Question: I would like to use the below code to scrape the ranking position in one of amazon's sub categories (Candy & Chocolate Bars). Please see attached picture for the html code. Referring to "a-list-item" gives me a lot of results, however, the "#204" is not part of it. Thus, my question is two-fold: (i) is there a way to get all the items labeled "a-list-item" and (ii) is there a way that just gives me back the ranking position without pulling all other items. Option (ii) would be superior for my purposes.
Thanks for your time and efforts.
html code with target value

'''
Public Sub social()
'--------------------------------------------------------------------------
Dim WSactive As Worksheet
Dim IE As New InternetExplorer
Set WBactive = ActiveWorkbook
Set WSactive = WBactive.Sheets("Tabelle1")
'-----------------------------------------------------------------------------
On Error Resume Next
'-------------------------------------------------------------------------
With WSactive
Dim results(0 To 4) ', counter As Long, i As Long
With IE
.Visible = False
'If TBLurl.DataBodyRange.Cells(i, w).Value <> "" Then
url = "https://www.amazon.com/dp/B08X19ZCHS?ref=myi_title_dp"
.navigate url
'--------------------------------------------------------------------------
While .Busy Or .readyState < 4: DoEvents: Wend
Dim aNodeList As Object, ele As Object, t As Date
Const MAX_WAIT_SEC As Long = 5
t = Timer
Do
DoEvents
On Error Resume Next
Set ele = .document.querySelector(".rhpdm")
On Error GoTo 0
If Timer - t > MAX_WAIT_SEC Then Exit Do
Loop While ele Is Nothing
'--------------------------------------------------------------------------
Set aNodeList = .document.querySelectorAll(".a-list-item")
Dim j As Long
For j = 0 To aNodeList.Length - 1
Debug.Print aNodeList.Item(j).innerText
Next j
Set aNodeList = Nothing: Set ele = Nothing
.Quit 'close IE
End With
End With
'-------------------------------------------------------------------------
End Sub
'''
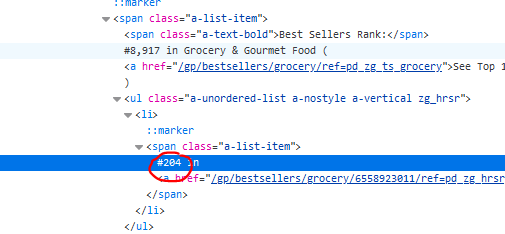
Answer: There is only 1 Url shown and a css path to that node can be
'''
Debug.Print .document.querySelector('#detailBulletsWrapper_feature_div #detailBullets_feature_div + ul .a-list-item .a-list-item').innerText
'''
The + is an adjacent sibling combinator specifying ul that follows at same level an element with id detailBullets_feature_div. The spaces are descendant combinators, meaning elements on right are children of elements on left of space. The . are class selectors for the class names of elements.
The html in your image appears to be slightly different from the provided url however. Your mileage with the above solution may vary. I have gone for positional matching on assumption other pages will have similar layout.
Even if you were doing a loop over different pages, pages as per the provided url would have only that one ranking to pick up (if as shown in your image).
---
You don't need the overhead of the browser. The following shows you how to get both rankings on the page (not just the one you showed) using xhr:
'''
Option Explicit
Public Sub PrintRankings()
'tools > references > Microsoft HTML Object Library
Dim html As MSHTML.HTMLDocument, xhr As Object
Set xhr = CreateObject("MSXML2.XMLHTTP")
Set html = New MSHTML.HTMLDocument
With xhr
.Open "GET", "https://www.amazon.com/dp/B07YG6MTD3?ref=myi_title_dp&th=1", False
.setRequestHeader "User-Agent", "Mozilla/5.0"
.send
html.body.innerHTML = .responseText
End With
Debug.Print html.querySelector("#detailBullets_feature_div + ul span > span").NextSibling.NodeValue
Debug.Print html.querySelector("#detailBulletsWrapper_feature_div #detailBullets_feature_div + ul .a-list-item .a-list-item").innerText
End Sub
'''